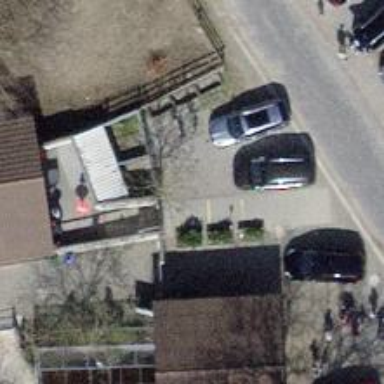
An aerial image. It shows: Entrance with barrier.